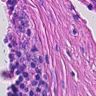
Metastatic tissue present: no